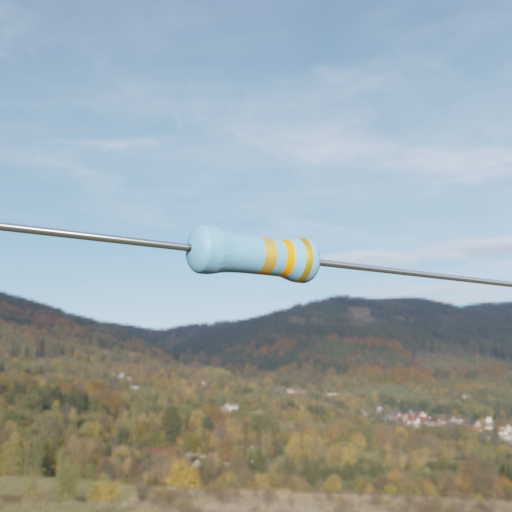
Resistor colour bands (in order): gold, orange, gold